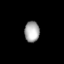
Tissue: lung
Cell type: Epithelial cells
Senescence score: 0.2014
Nuclear area (px): 302
Mean DAPI intensity: 169.775